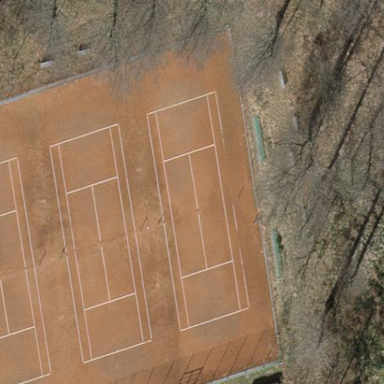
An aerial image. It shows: Tennis court with sandy surface located in pitch designated for leisure land.